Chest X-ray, PA view. Patient: 49 years old, sex M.
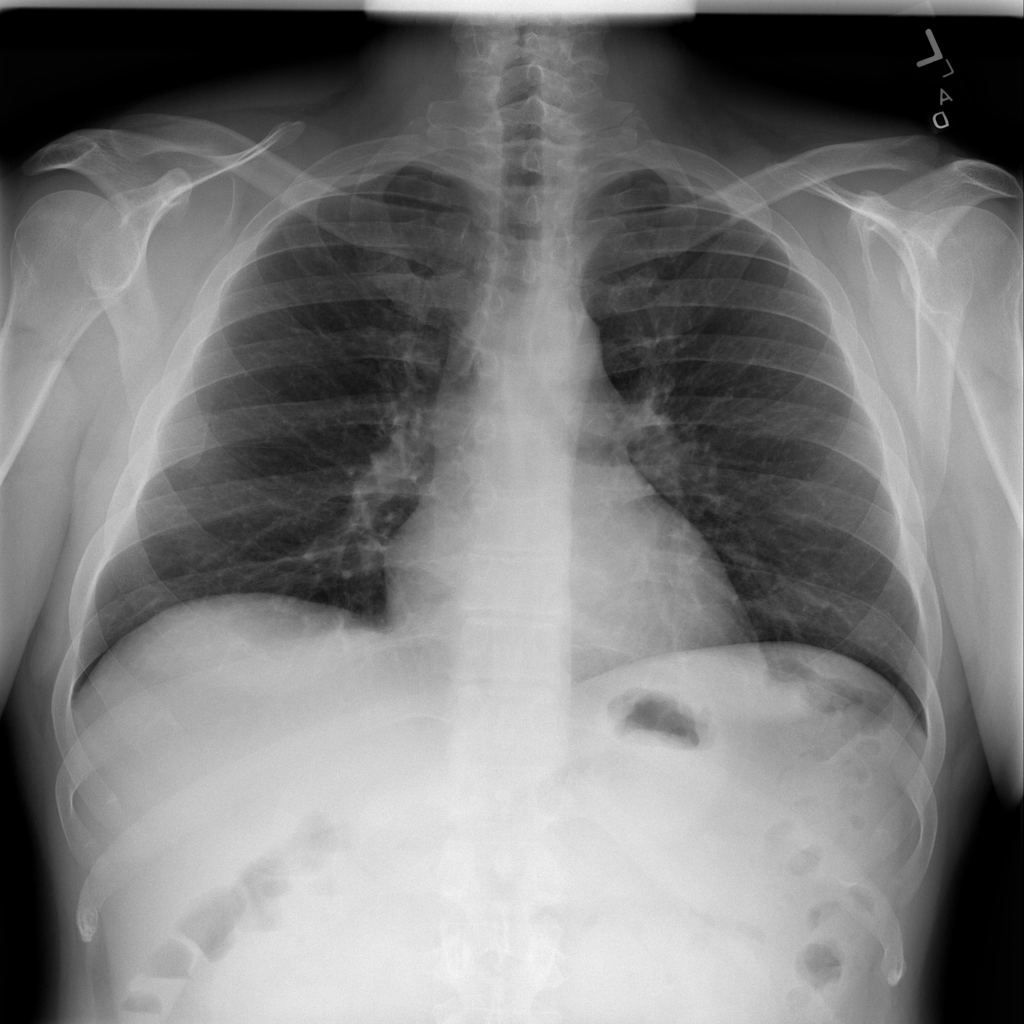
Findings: No Finding